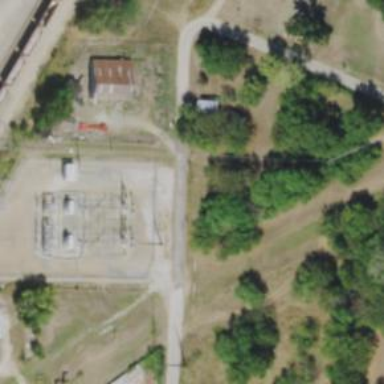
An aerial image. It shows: Distribution-level power substation.